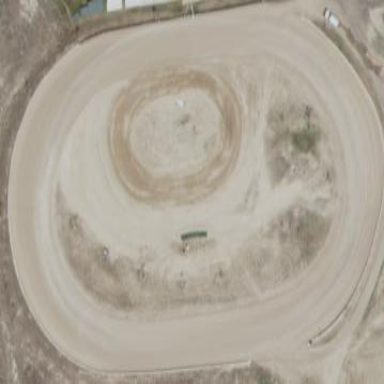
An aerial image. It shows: Building on motor raceway for motor sports.